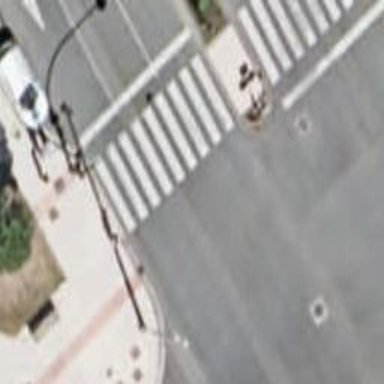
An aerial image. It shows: Road crossing with traffic signals.